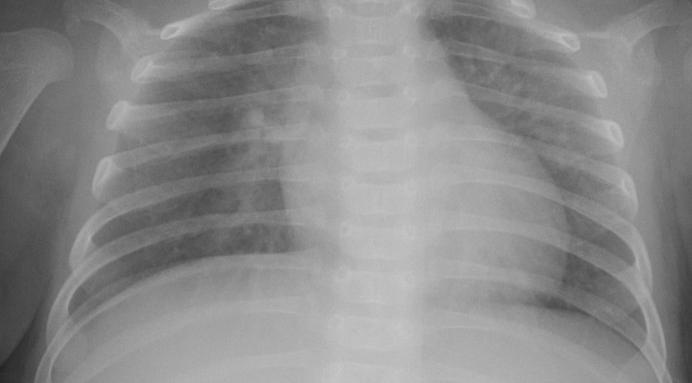
Diagnosis: PNEUMONIA